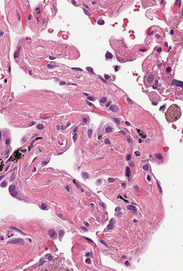
Tumor epithelial tissue: no
Tumor-associated stroma tissue: no
Normal tissue: yes